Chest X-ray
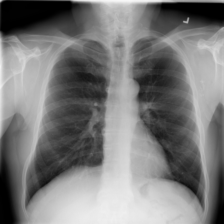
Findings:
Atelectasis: negative
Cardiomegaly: negative
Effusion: negative
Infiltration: negative
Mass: negative
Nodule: negative
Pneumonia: negative
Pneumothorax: negative
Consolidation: negative
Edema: negative
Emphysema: negative
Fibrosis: negative
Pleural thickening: negative
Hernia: negative